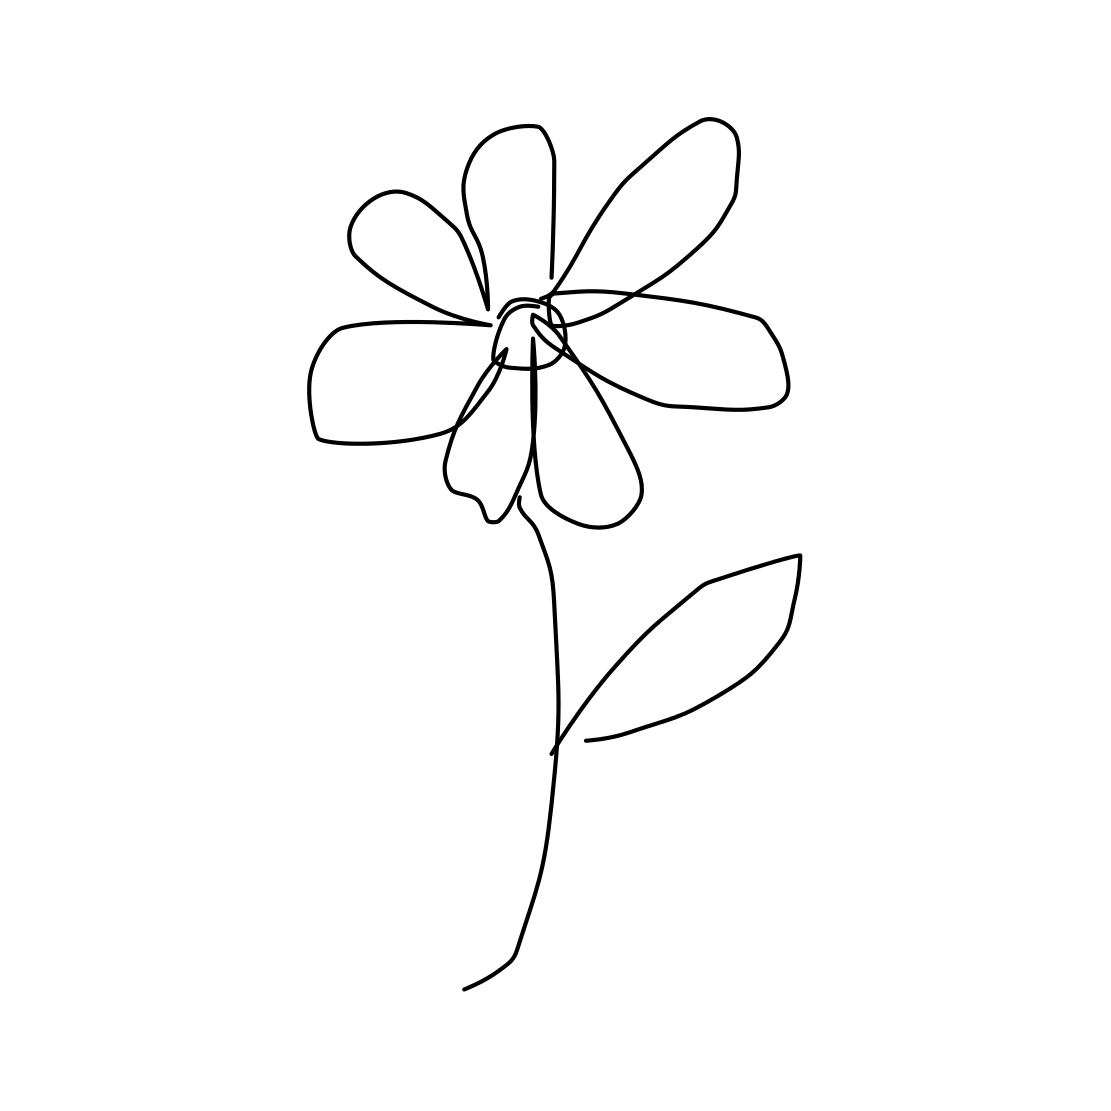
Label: flower with stem